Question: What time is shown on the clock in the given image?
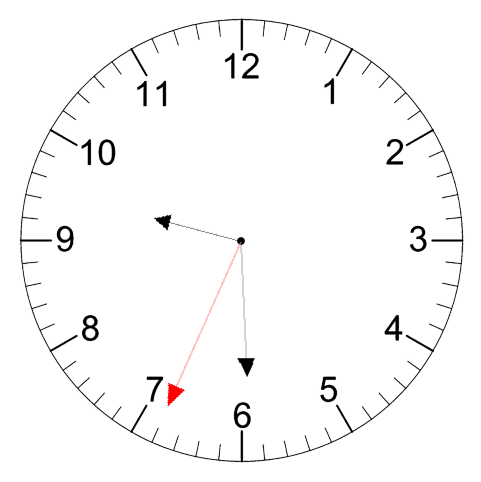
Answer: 09:29:34